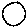
Label: circle